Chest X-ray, PA view. Patient: 55 years old, sex M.
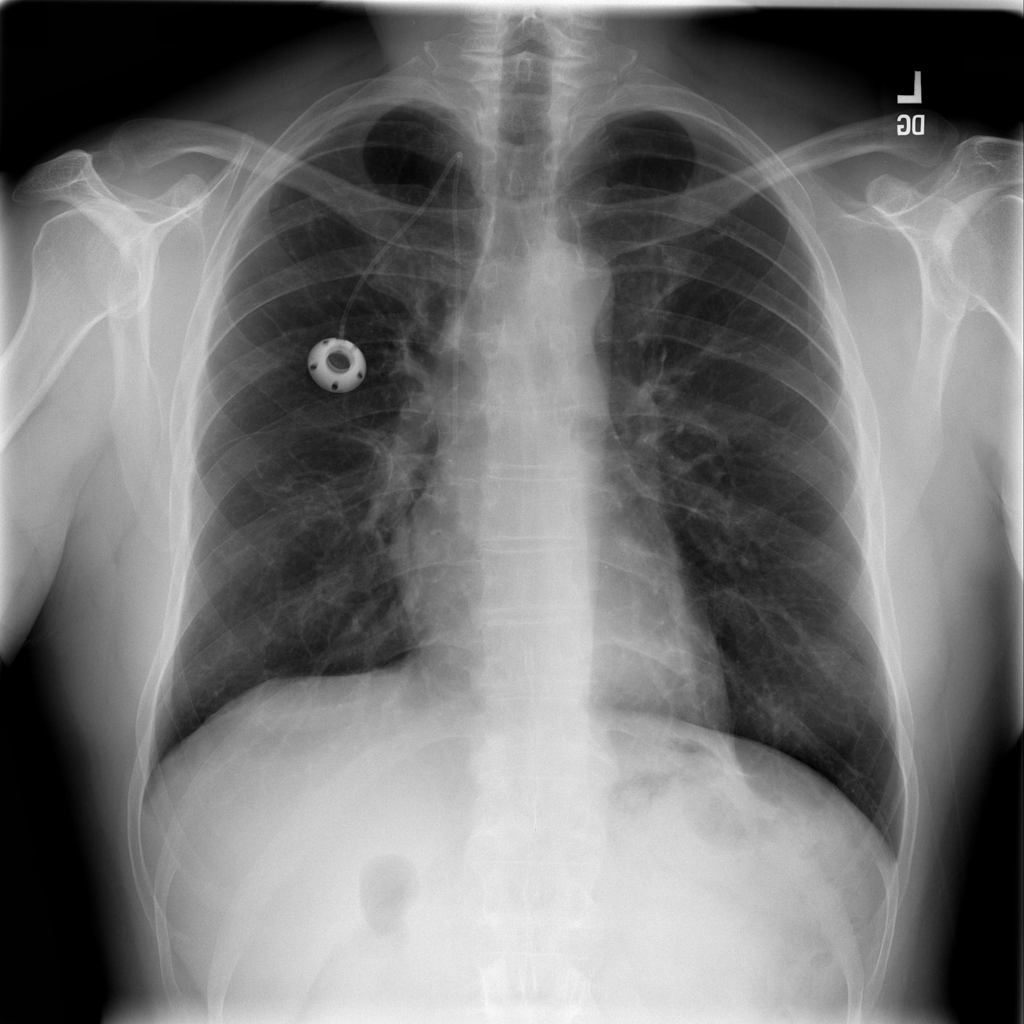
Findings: No Finding